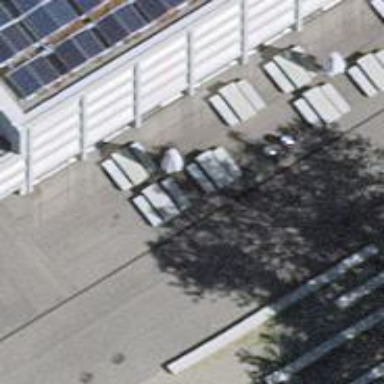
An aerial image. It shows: Concrete picnic table on leisure land.